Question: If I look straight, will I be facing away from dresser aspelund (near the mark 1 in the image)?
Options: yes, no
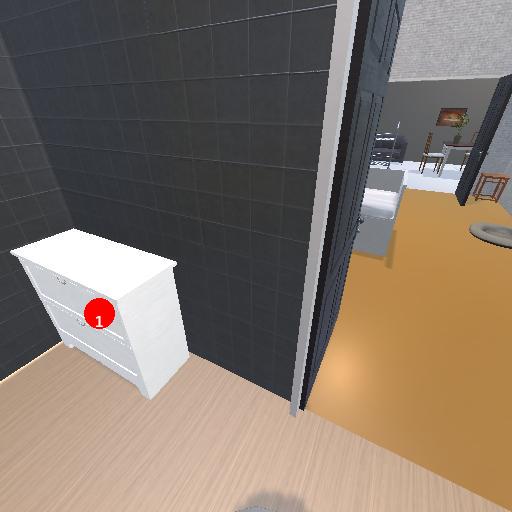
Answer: yes